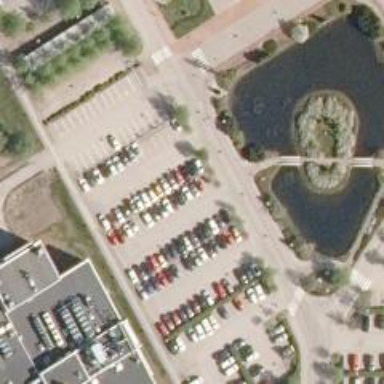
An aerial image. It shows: Lovely park for leisure and relaxation.